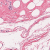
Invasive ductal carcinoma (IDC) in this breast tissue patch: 0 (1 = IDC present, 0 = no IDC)